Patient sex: M
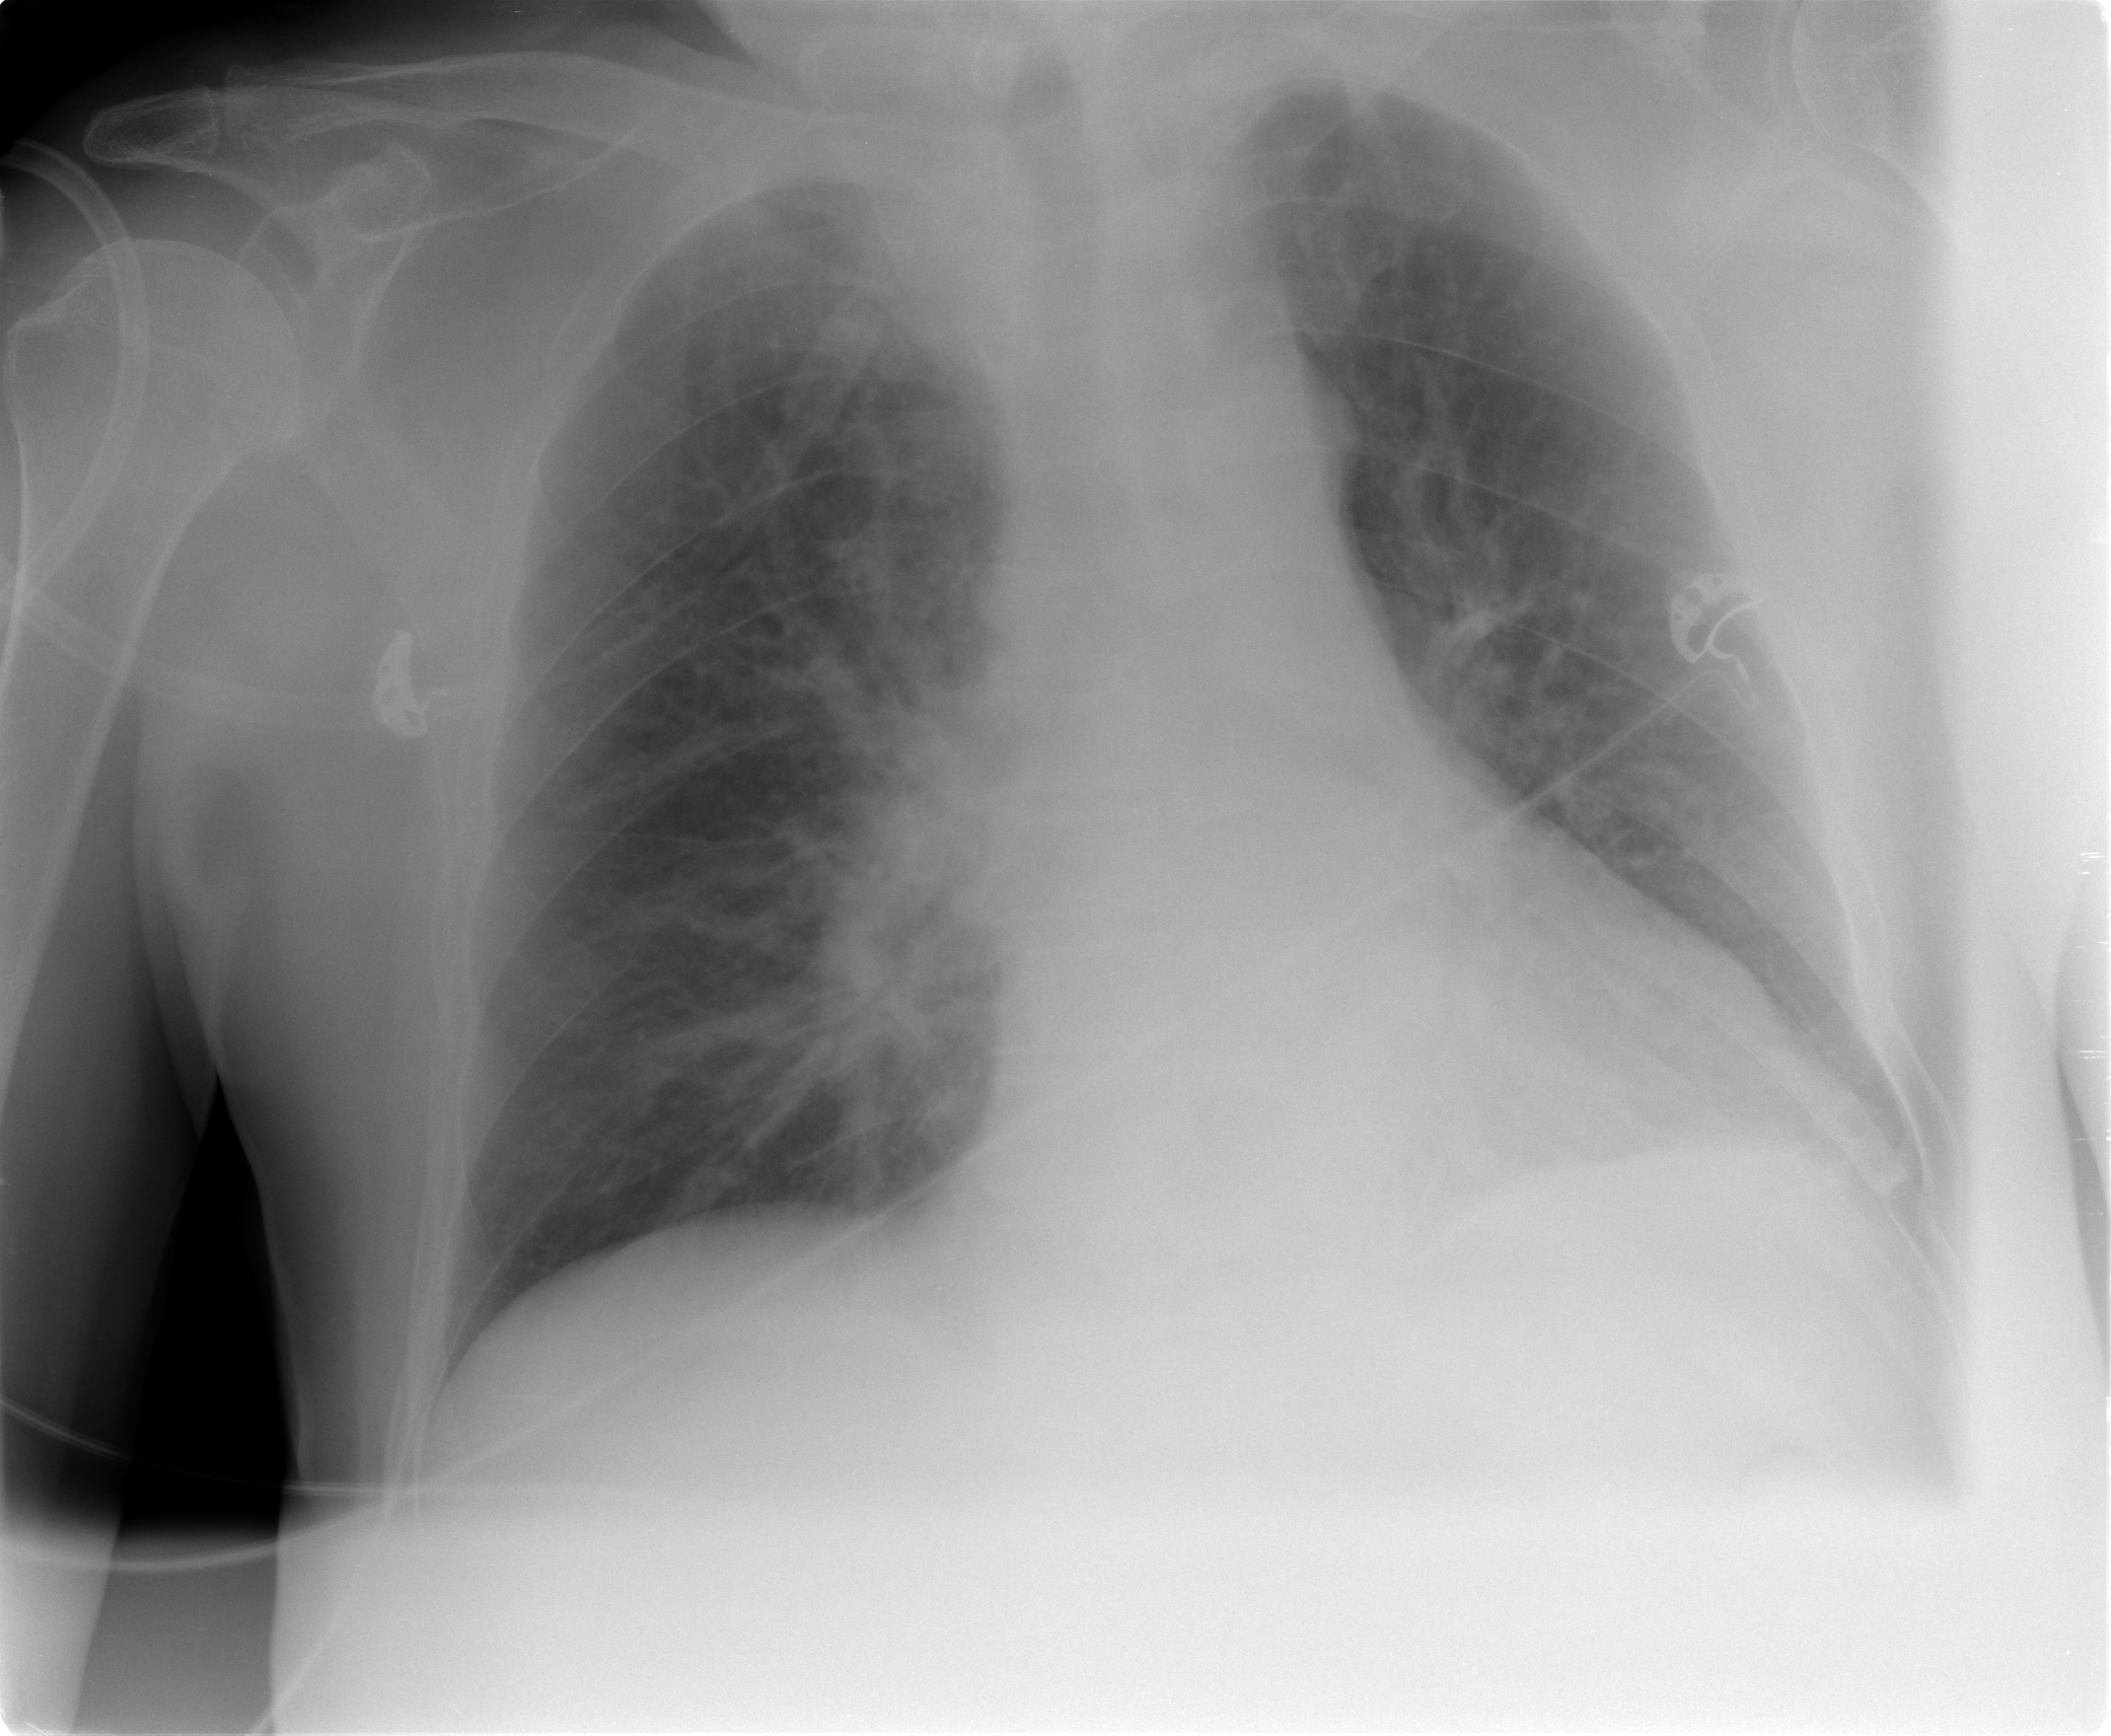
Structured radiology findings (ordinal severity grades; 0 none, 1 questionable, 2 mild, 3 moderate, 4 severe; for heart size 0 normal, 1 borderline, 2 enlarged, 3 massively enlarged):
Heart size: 0
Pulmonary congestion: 0
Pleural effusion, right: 0
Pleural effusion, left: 0
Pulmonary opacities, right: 1
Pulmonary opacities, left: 0
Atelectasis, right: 0
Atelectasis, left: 0